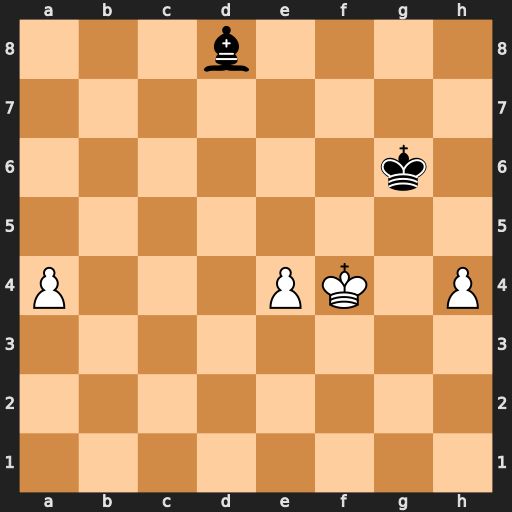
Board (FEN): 3b4/8/6k1/8/P3PK1P/8/8/8
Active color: w
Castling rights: -
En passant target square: -
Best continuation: h5+ Kxh5 Kf5 Kh6 Ke6 Bc7 Kd7 Bb8 a5